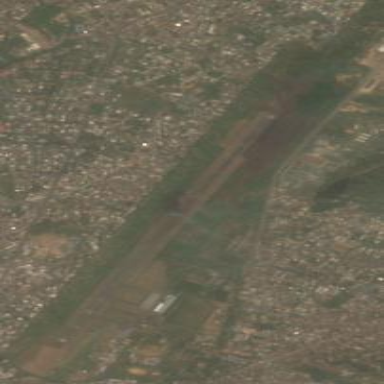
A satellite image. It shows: International public airport.